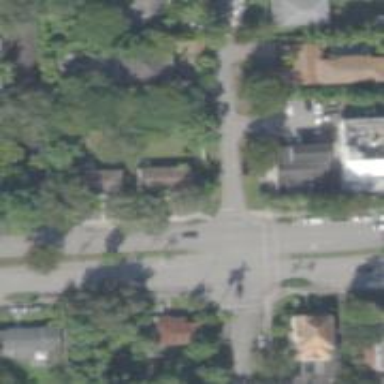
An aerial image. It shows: Asphalt footway with uncontrolled pedestrian crossing marked with lines.